Question: I tried forecasting with 'holt-winters model' as shown below but I keep getting a prediction that is not consistent with what I expect. I also showed a visualization of the plot
'''
Train = Airline[:130]
Test = Airline[129:]
from statsmodels.tsa.holtwinters import Holt
y_hat_avg = Test.copy()
fit1 = Holt(np.asarray(Train['Passengers'])).fit()
y_hat_avg['Holt_Winter'] = fit1.predict(start=1,end=15)
plt.figure(figsize=(16,8))
plt.plot(Train.index, Train['Passengers'], label='Train')
plt.plot(Test.index,Test['Passengers'], label='Test')
plt.plot(y_hat_avg.index,y_hat_avg['Holt_Winter'], label='Holt_Winter')
plt.legend(loc='best')
plt.savefig('Holt_Winters.jpg')
'''
I am unsure of what I'm missing here.

The prediction seems to be fitted to the earlier part of the Training data
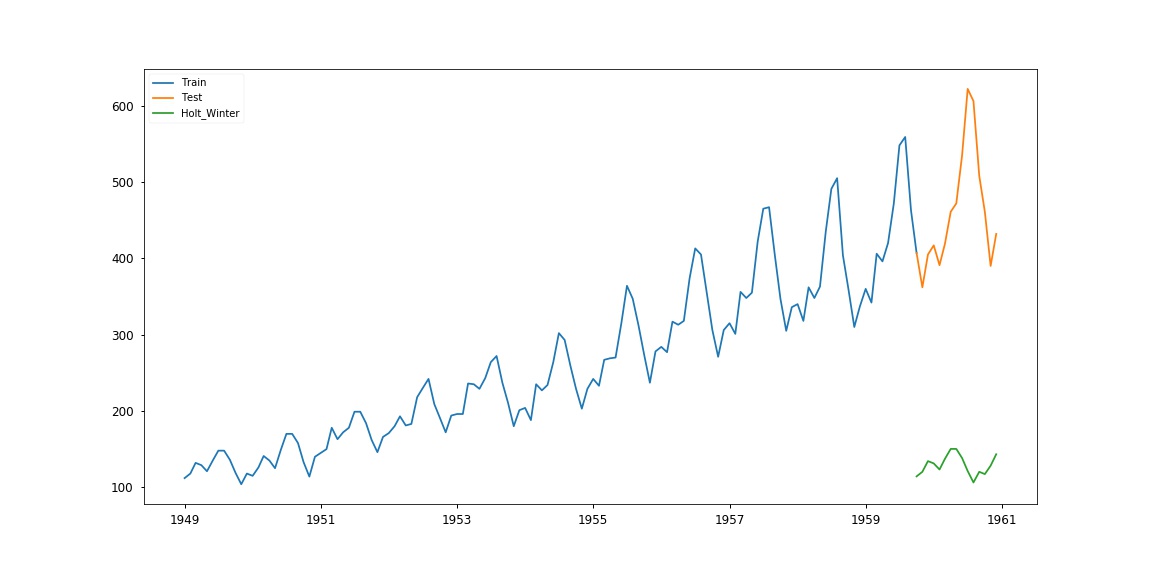
Answer: The main reason for the mistake is your start and end values. It forecasts the value for the first observation until the fifteenth. However, even if you correct that, Holt only includes the trend component and your forecasts will not carry the seasonal effects. Instead, use 'ExponentialSmoothing' with seasonal parameters.
Here's a working example for your dataset:
'''
import pandas as pd
import numpy as np
import matplotlib.pyplot as plt
from statsmodels.tsa.holtwinters import ExponentialSmoothing
df = pd.read_csv('/home/ayhan/international-airline-passengers.csv',
parse_dates=['Month'],
index_col='Month'
)
df.index.freq = 'MS'
train, test = df.iloc[:130, 0], df.iloc[130:, 0]
model = ExponentialSmoothing(train, seasonal='mul', seasonal_periods=12).fit()
pred = model.predict(start=test.index[0], end=test.index[-1])
plt.plot(train.index, train, label='Train')
plt.plot(test.index, test, label='Test')
plt.plot(pred.index, pred, label='Holt-Winters')
plt.legend(loc='best')
'''
which yields the following plot:
<URL>